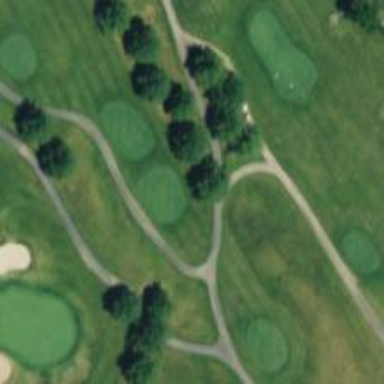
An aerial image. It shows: Pathway for golfing.